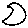
Label: moon